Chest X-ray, PA view. Patient: 51 years old, sex F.
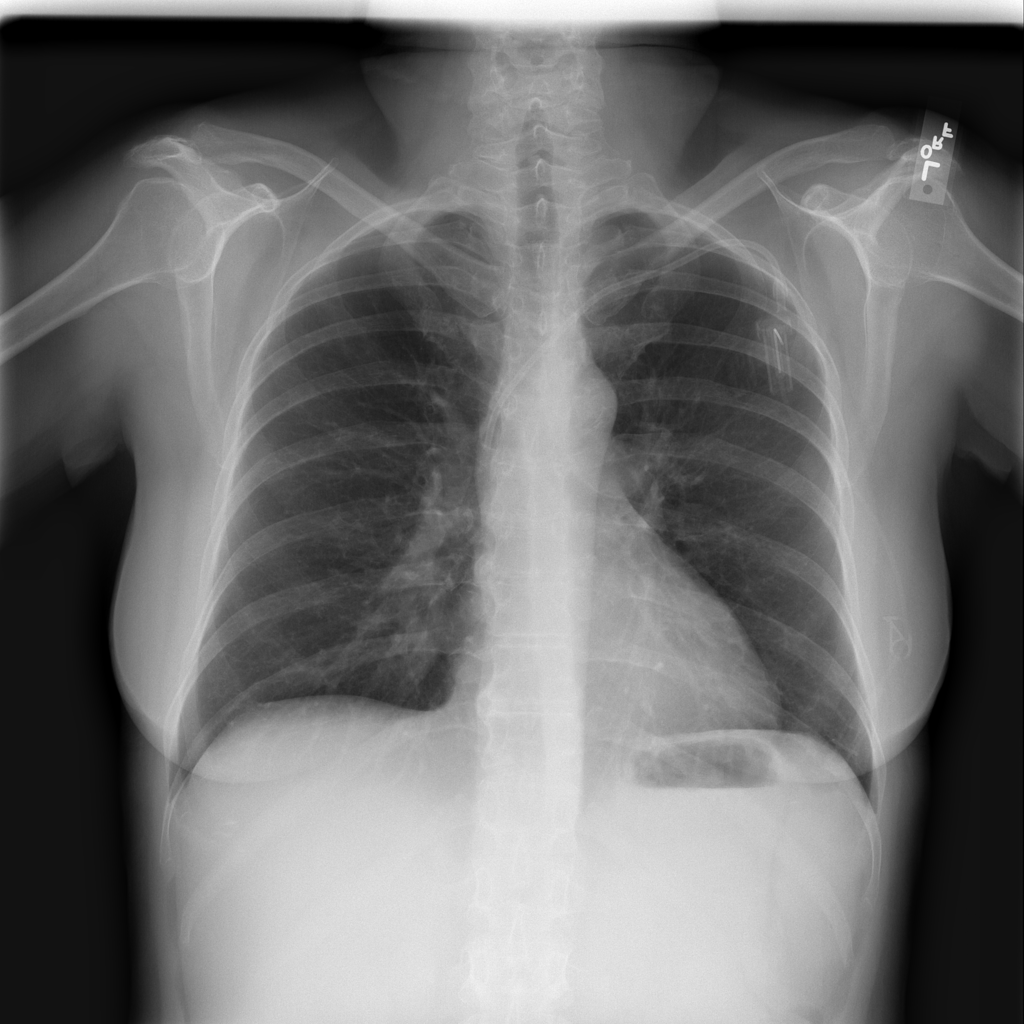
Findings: No Finding